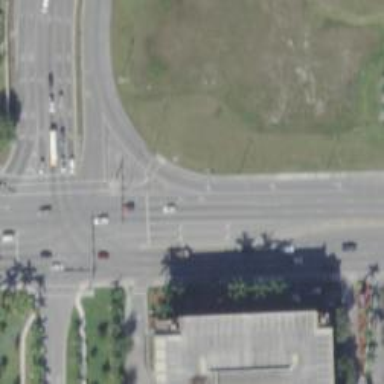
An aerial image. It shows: Asphalt footway with uncontrolled crossing marked by lines.